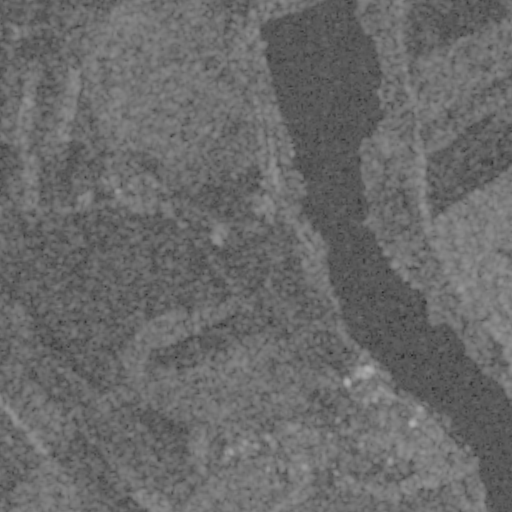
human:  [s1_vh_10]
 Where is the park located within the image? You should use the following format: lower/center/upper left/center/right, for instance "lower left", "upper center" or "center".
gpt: The park is located in the lower right of the image.
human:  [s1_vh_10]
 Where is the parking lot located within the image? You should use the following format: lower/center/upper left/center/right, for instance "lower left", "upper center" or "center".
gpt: The parking lot is located in the lower right of the image.
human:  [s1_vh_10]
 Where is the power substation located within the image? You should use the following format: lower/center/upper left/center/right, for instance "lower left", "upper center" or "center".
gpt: The power substation is located in the lower center of the image.
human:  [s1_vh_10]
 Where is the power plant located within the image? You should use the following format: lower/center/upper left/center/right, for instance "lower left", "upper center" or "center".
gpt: There is no power plant in the image.

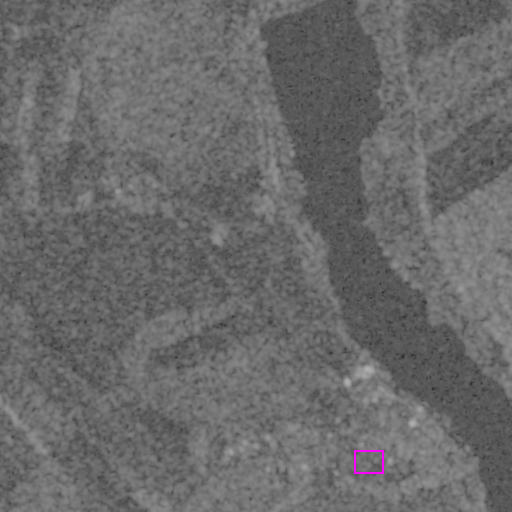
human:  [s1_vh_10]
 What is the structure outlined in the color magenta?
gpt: The structure outlined in magenta is a park.
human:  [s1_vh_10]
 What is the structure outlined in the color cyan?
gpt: There is no cyan outline.